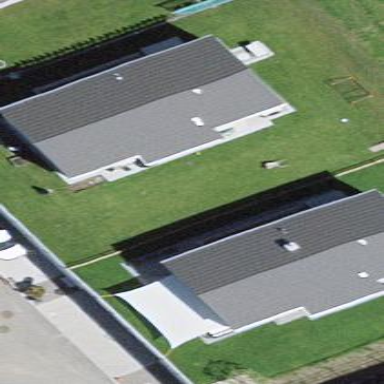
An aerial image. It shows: Simple and straightforward house.